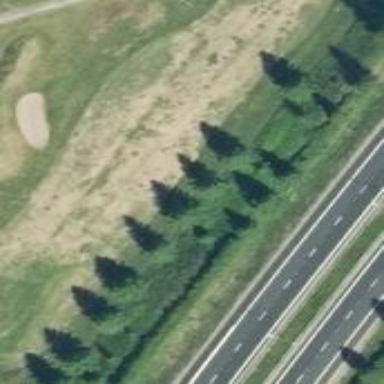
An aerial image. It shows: Grassy area designated as golf fairway.